Question: Within a XAML user control, the Frame object is null:
this.Frame.Navigate(typeof(FaxPropertiesPage));
How do I navigate between pages with a Windows 8 XAML User Control? I have placed the control within a Callisto Flyout on a XAML page.
The search button below must navigate the user to another XAML page.

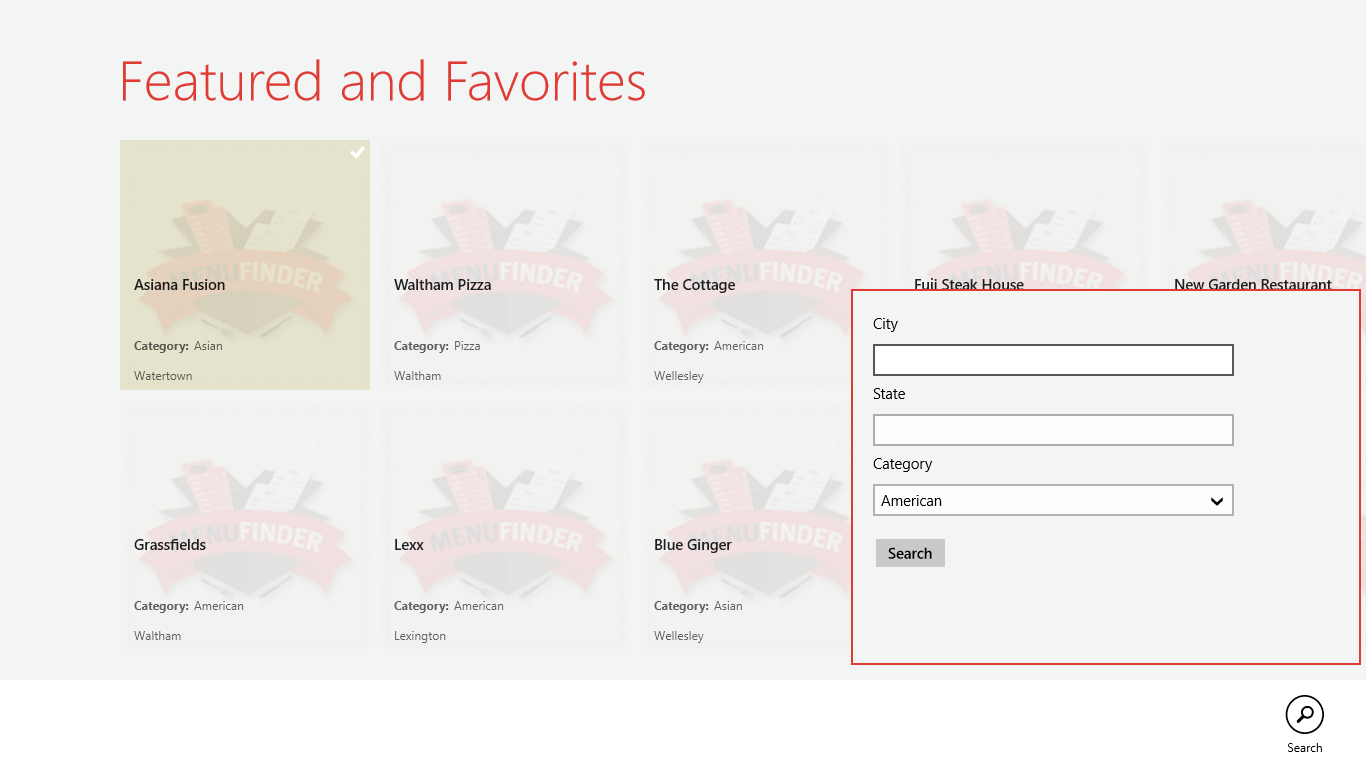
Answer: There's the nice way and the not-so-nice way:
Both of them start with a navigation service:
'''
public interface INavigationService
{
bool CanGoBack { get; }
void GoBack();
void GoForward();
bool Navigate<T>(object parameter = null);
bool Navigate(Type source, object parameter = null);
void ClearHistory();
event EventHandler<NavigatingCancelEventArgs> Navigating;
}
public class NavigationService : INavigationService
{
private readonly Frame _frame;
public NavigationService(Frame frame)
{
_frame = frame;
frame.Navigating += FrameNavigating;
}
#region INavigationService Members
public void GoBack()
{
_frame.GoBack();
}
public void GoForward()
{
_frame.GoForward();
}
public bool Navigate<T>(object parameter = null)
{
Type type = typeof (T);
return Navigate(type, parameter);
}
'''
So, where do I get the Frame? In App.xaml.cs
'''
protected async override void OnLaunched(LaunchActivatedEventArgs args)
{
// Do not repeat app initialization when already running, just ensure that
// the window is active
if (args.PreviousExecutionState == ApplicationExecutionState.Running)
{
Window.Current.Activate();
return;
}
// Create a Frame to act as the navigation context and navigate to the first page
var rootFrame = new Frame();
if (DesignMode.DesignModeEnabled)
SimpleIoc.Default.Register<INavigationService, DesignTimeNavigationService>();
else
SimpleIoc.Default.Register<INavigationService>(() => new NavigationService(rootFrame));
'''
I'm using MVVM Light here. This makes life easy because all my viewmodels get created using dependency injection and have their services injected into them.
If you're not using something like MVVM Light and rely on code-behind then you can still make this work: Just make the navigation service static
'''
public class NavigationService : INavigationService
{
public static INavigationService Current{
get;set;}
blah blah blah
}
'''
And change App.xaml.cs to:
'''
protected async override void OnLaunched(LaunchActivatedEventArgs args)
{
// Do not repeat app initialization when already running, just ensure that
// the window is active
if (args.PreviousExecutionState == ApplicationExecutionState.Running)
{
Window.Current.Activate();
return;
}
// Create a Frame to act as the navigation context and navigate to the first page
var rootFrame = new Frame();
NavigationService.Current= new NavigationService(rootFrame));
}
'''
And you can then access your main Frame anywhere in the app by saying:
'''
NavigationService.Current.Navigate<MyView>();
'''